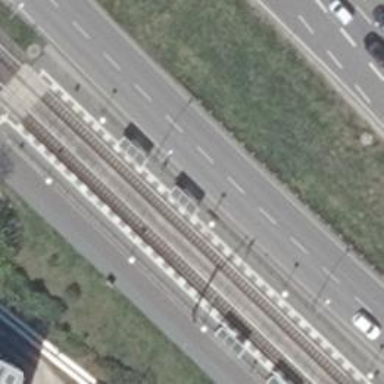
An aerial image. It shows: Tram stop.